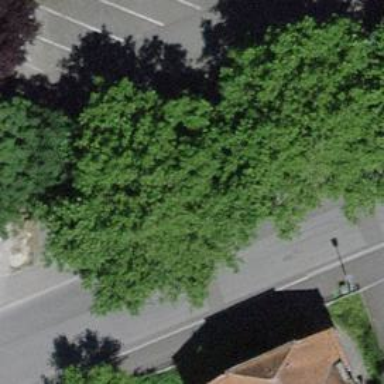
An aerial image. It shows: Car sharing facility.